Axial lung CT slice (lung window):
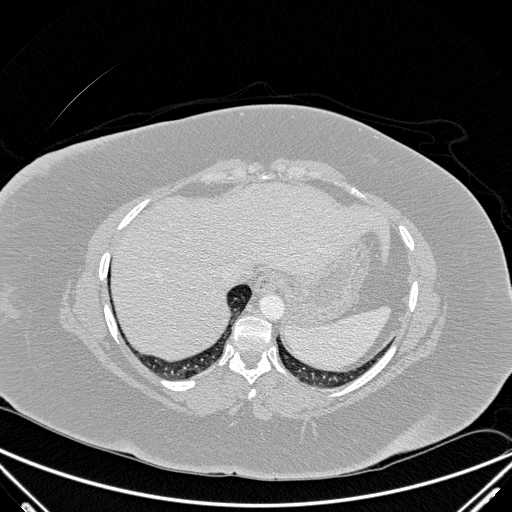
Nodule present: no